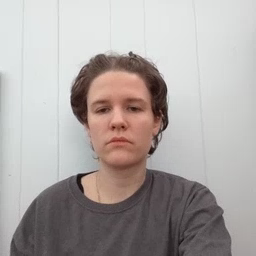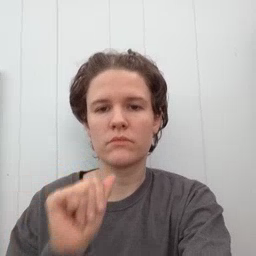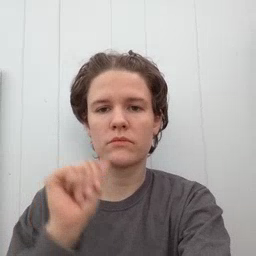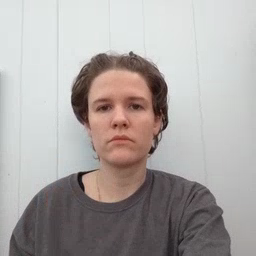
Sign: aunt